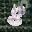
Label: 8